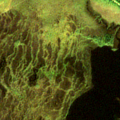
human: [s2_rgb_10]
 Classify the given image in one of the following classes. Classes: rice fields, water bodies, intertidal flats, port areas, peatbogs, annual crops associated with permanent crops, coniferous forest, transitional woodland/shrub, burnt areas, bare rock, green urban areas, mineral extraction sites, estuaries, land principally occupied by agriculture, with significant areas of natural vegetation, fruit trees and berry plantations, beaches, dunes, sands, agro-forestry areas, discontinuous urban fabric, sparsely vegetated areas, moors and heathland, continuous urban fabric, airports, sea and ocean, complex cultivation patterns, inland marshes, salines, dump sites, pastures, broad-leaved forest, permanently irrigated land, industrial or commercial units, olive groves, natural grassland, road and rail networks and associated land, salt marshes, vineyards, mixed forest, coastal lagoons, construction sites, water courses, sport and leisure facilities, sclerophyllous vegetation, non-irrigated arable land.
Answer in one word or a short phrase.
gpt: coniferous forest, mixed forest, peatbogs, water bodies